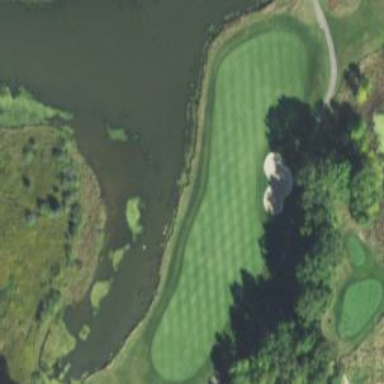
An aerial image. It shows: View of golf hole.